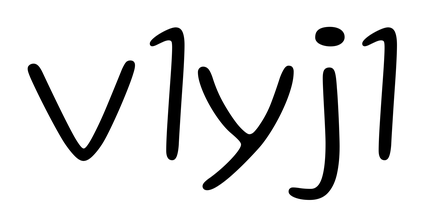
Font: Gluten_ExtraLight